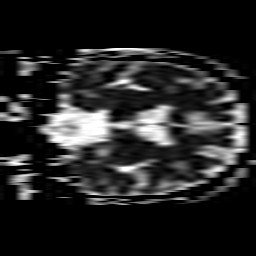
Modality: ADC
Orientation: coronal
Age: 77
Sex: male
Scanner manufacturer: philips
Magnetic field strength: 1.5 T
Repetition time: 4.584 s
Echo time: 0.07949 s